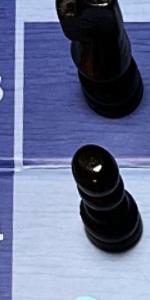
Label: Pawn_Black